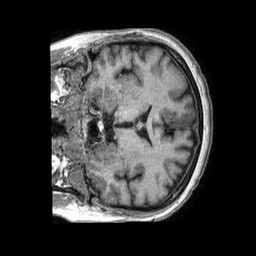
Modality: T1w
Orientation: coronal
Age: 52
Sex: female
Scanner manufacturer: philips
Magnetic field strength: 1.5 T
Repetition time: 0.007644 s
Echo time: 0.003489 s